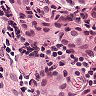
Metastatic tissue present: yes